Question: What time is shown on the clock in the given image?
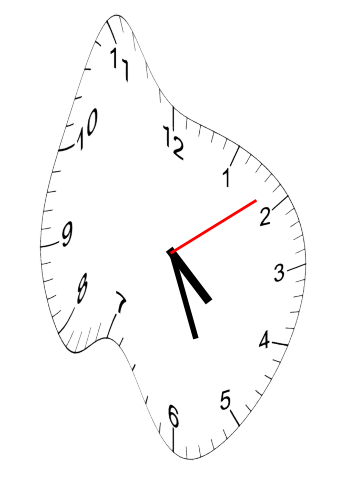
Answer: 04:26:09